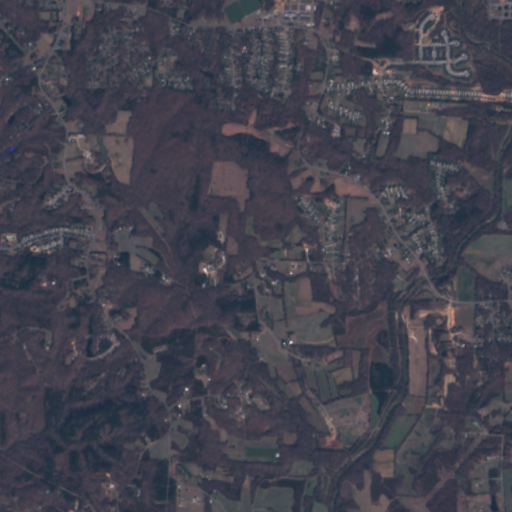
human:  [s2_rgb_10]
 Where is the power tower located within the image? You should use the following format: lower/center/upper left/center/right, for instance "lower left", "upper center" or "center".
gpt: The power tower is located in the lower right of the image.
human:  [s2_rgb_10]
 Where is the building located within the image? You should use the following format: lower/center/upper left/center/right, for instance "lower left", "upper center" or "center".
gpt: The building is located in the upper right of the image.
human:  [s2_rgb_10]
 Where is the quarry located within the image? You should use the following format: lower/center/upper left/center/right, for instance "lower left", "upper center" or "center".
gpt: There is no quarry in the image.